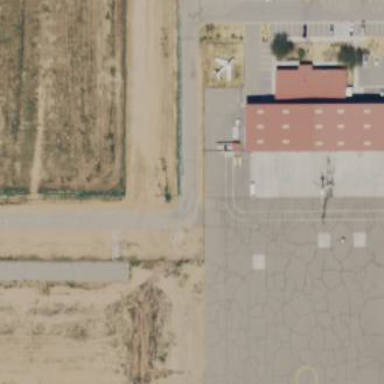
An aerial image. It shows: Apron at the airport.